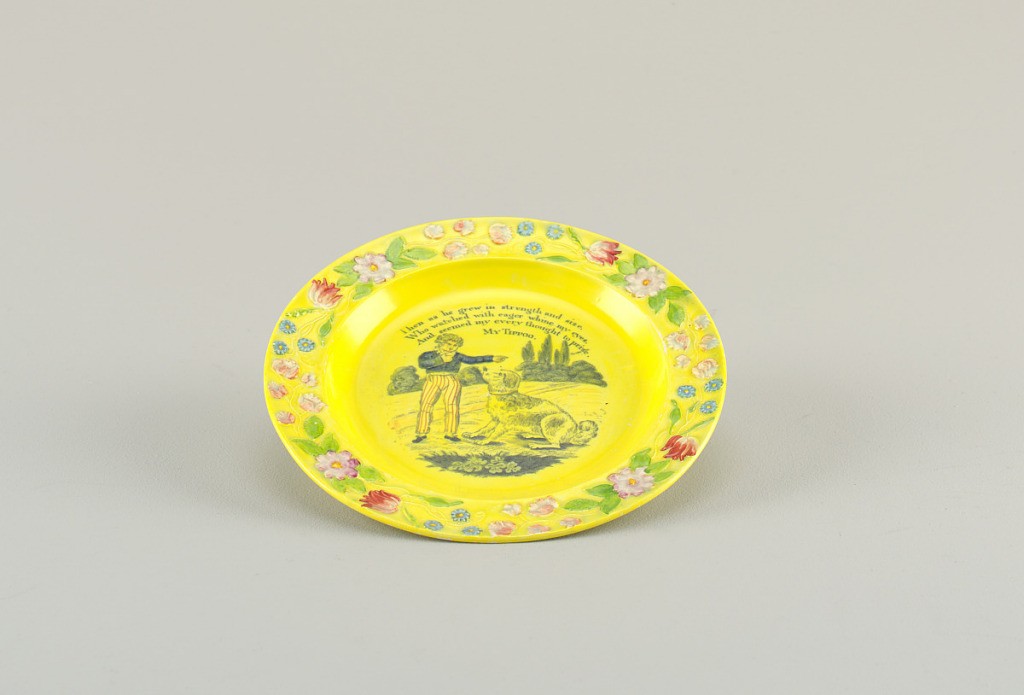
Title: Plate
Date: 18th–mid-19th century
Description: Embossed and floral borders, "As he grew in strength..."